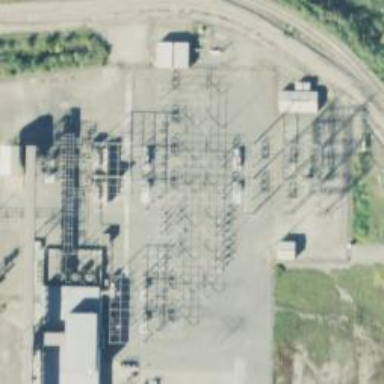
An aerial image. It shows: Switch used for power control.